Current action and preconditions to check: trajectory_clear

Your task: For each precondition in the list above, predict whether it will hold at this action.

Consider the current scene as observed from the mobile robot's camera, and analyze the predicted future states of all dynamic agents (e.g., people, animals, vehicles, or any moving entities) within the NEXT SECOND.

IMPORTANT: Only answer "very likely" if you are absolutely certain—based on strong, clear evidence—that a dynamic agent will violate the precondition in the predicted future state. Do NOT answer "very likely" for unlikely, ambiguous, or low-probability risks.

Ask yourself for each precondition: Is there a high probability, with clear and convincing evidence, that the predicted future states of any dynamic agent will interfere with the predicted future state of the currently executing action within the NEXT SECOND, causing that precondition to fail?

Assess the risk level based on these predictions. Use "likely" or "very likely" if motions create a clear risk of interference.

Use "neutral" or "improbable" if agents are nearby but their predicted paths are clearly diverging or non-conflicting.

Failure Risk Categories: "very improbable", "improbable", "neutral", "likely", "very likely"

Answer Format: Output ONLY the probability_of_failure value from these categories: "very improbable", "improbable", "neutral", "likely", "very likely"

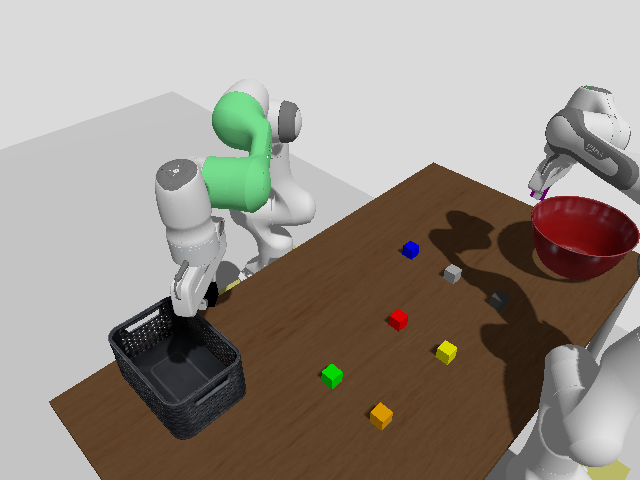

Answer: very improbable